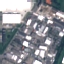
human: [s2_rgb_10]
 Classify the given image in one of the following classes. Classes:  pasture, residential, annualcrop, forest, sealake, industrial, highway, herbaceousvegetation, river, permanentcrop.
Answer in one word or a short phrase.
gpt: Industrial